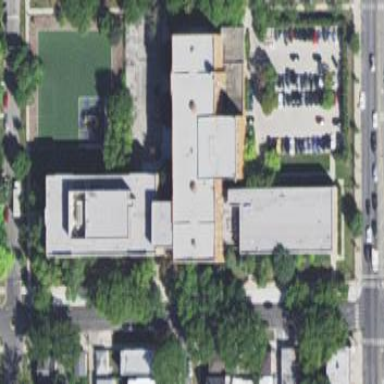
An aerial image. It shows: School building.